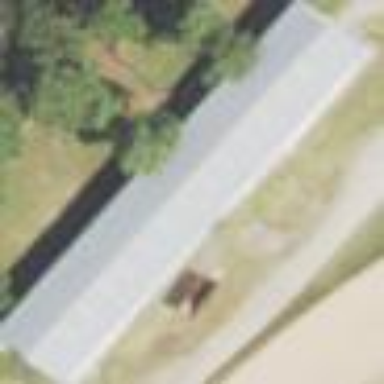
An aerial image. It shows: Stable.